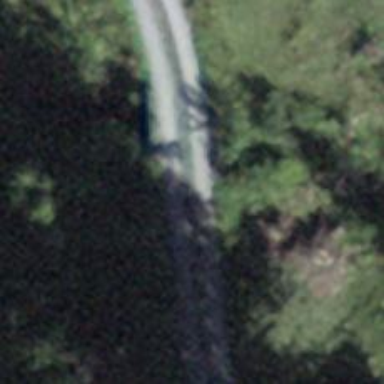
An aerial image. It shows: Track road going over bridge with grade1 tracktype.